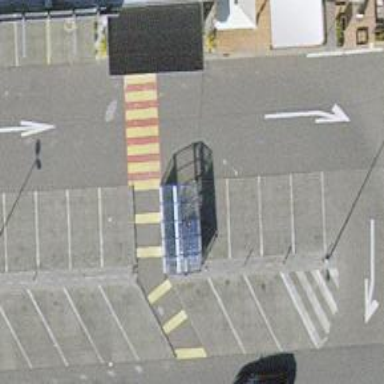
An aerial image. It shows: Uncontrolled zebra crossing.